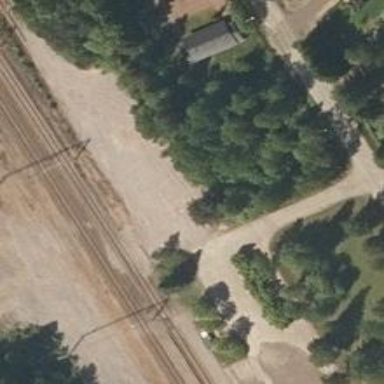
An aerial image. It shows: Asphalt driveway used as service road.